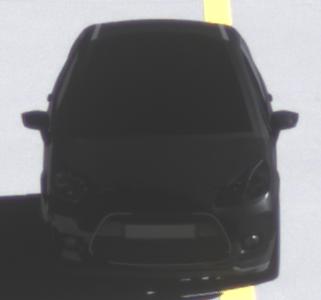
Make: Citroen
Model: C3 1.1
Detailed model: C3 (II)
Model produced from: 2010/01
Model produced until: 2012/03
Doors: 5
Color: black
Road condition: dry road
Daytime: morning or afternoon
Contrast: high contrast